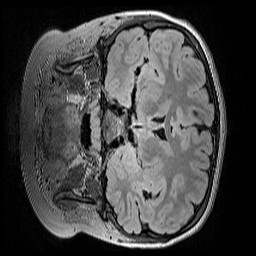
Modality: FLAIR
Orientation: coronal
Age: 9
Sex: male
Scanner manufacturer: siemens
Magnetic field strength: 3 T
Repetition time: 5 s
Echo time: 0.388 s